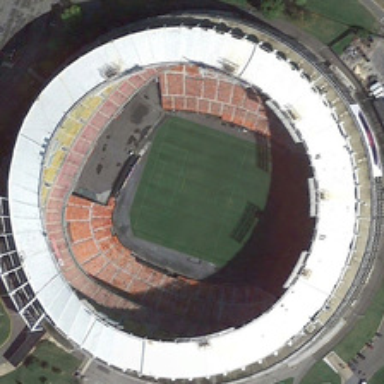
Surrounded by lawns  there is a round stadium with a circular awning and stands of red  orange and yellow .